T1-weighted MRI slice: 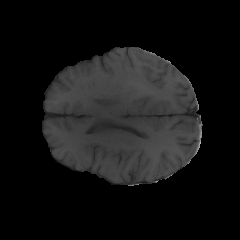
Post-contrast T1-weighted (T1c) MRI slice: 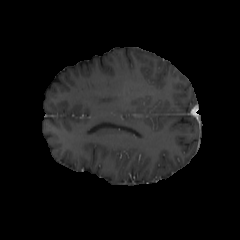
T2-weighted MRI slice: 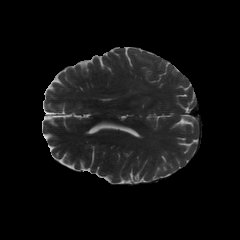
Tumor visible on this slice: yes